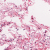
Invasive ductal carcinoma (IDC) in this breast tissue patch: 0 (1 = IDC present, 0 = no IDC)